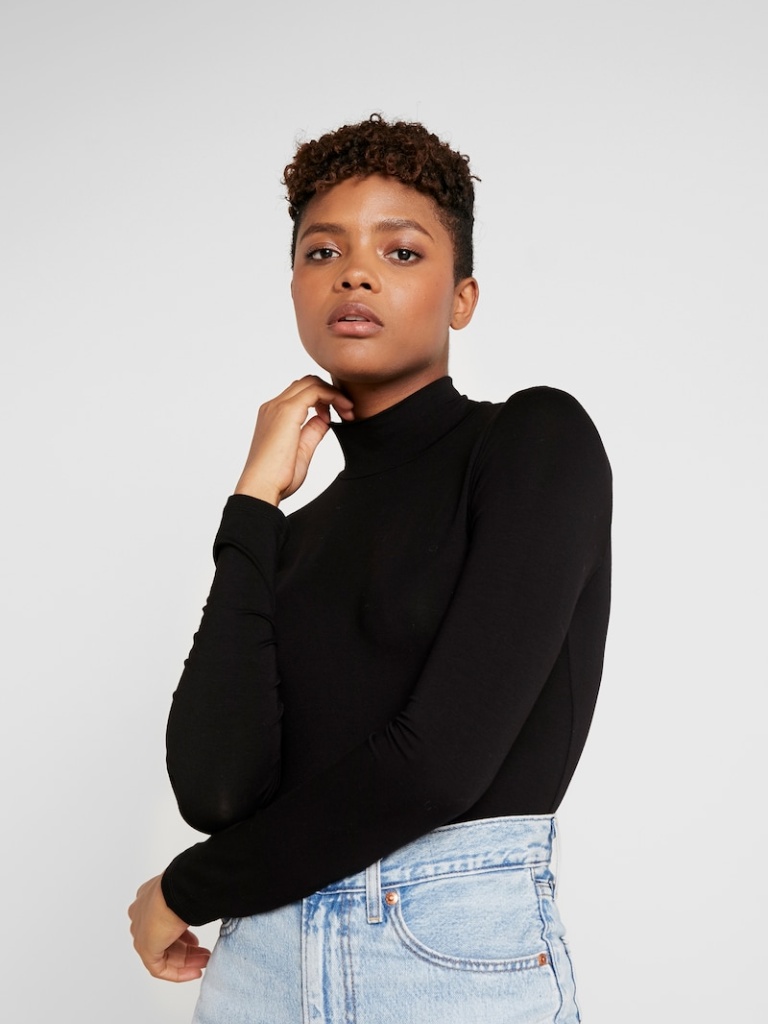
knit tight a long-sleeved with the sleeves down waist length Fully Tucked in turtleneck turtleneck